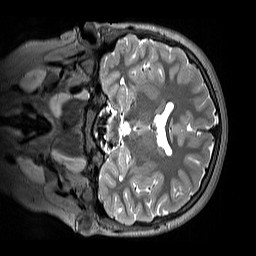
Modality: T2w
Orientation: coronal
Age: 10
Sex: male
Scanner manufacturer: siemens
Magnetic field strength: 3 T
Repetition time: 3.2 s
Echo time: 0.408 s